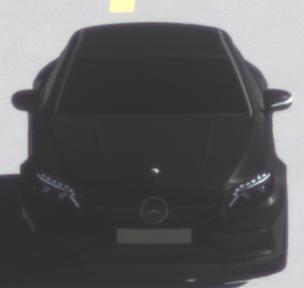
Make: Mercedes-Benz
Model: C 43 AMG
Detailed model: C-Class (205) AMG Limousine
Model produced from: 2016/10
Model produced until: 2018/04
Doors: 4
Color: black
Road condition: dry road
Daytime: morning or afternoon
Contrast: high contrast